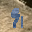
Label: 9